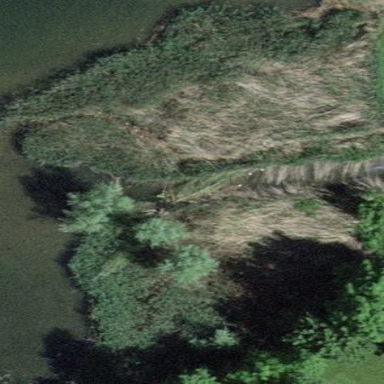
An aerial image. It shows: Reedbed in wetland area.